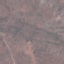
Label: HerbaceousVegetation